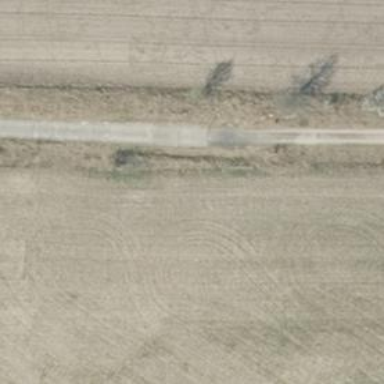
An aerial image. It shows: Dirt track road with grade 4 track type.